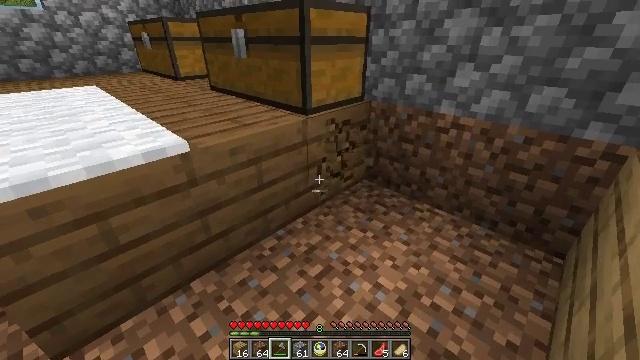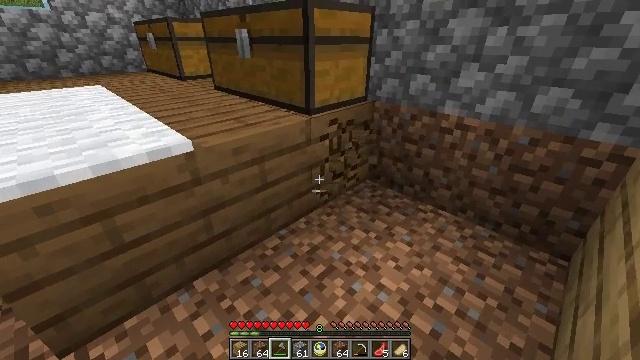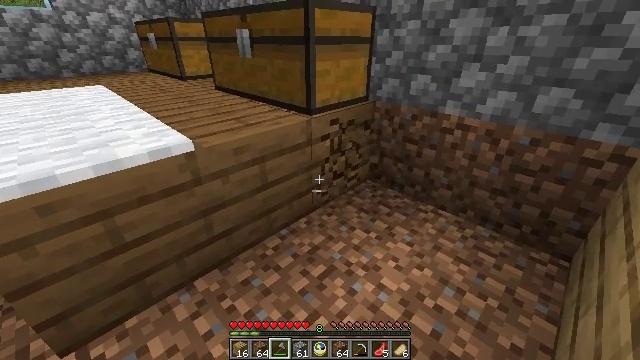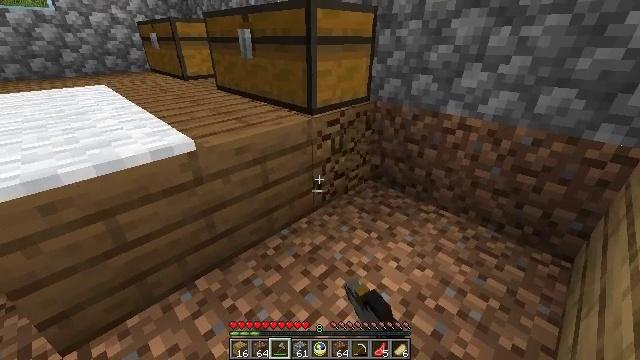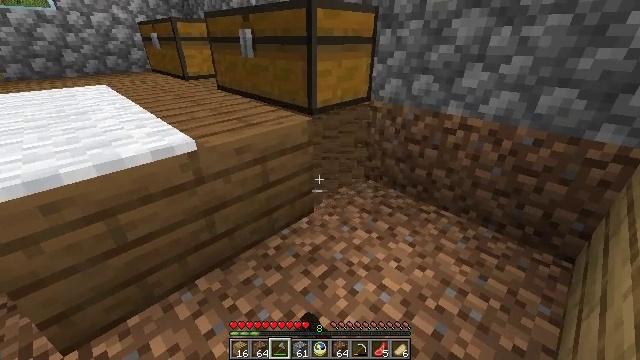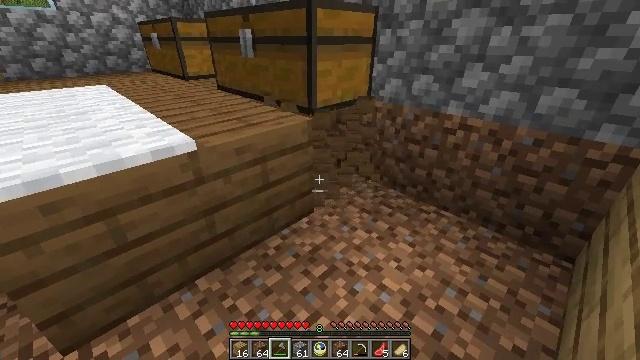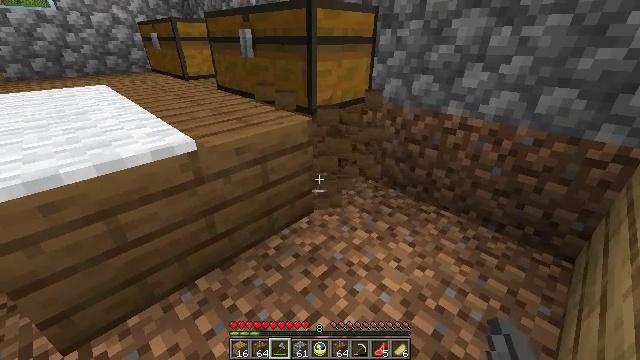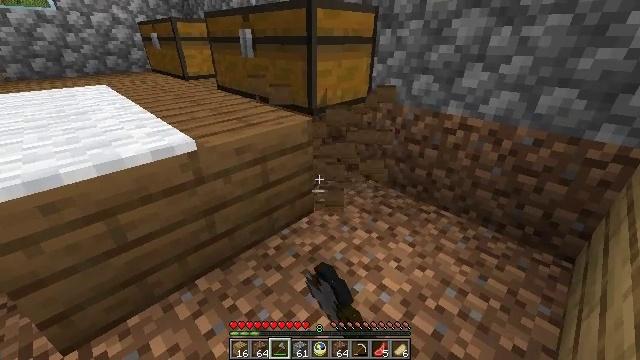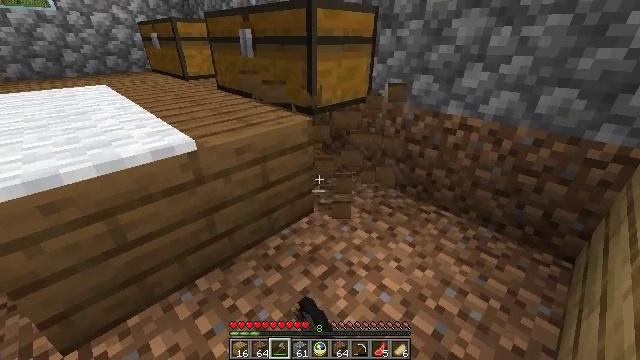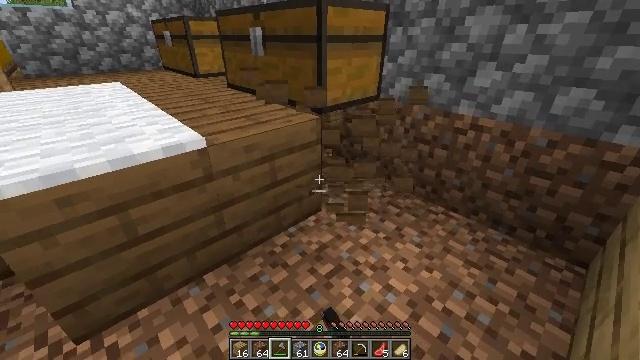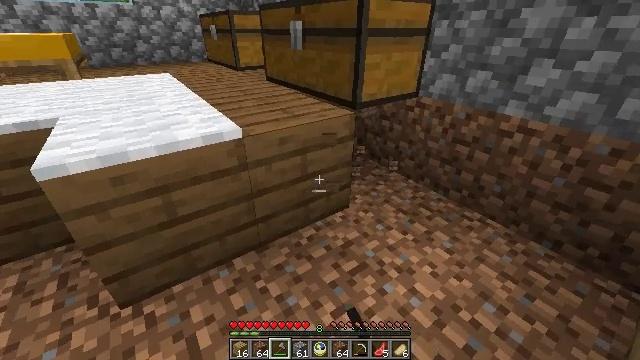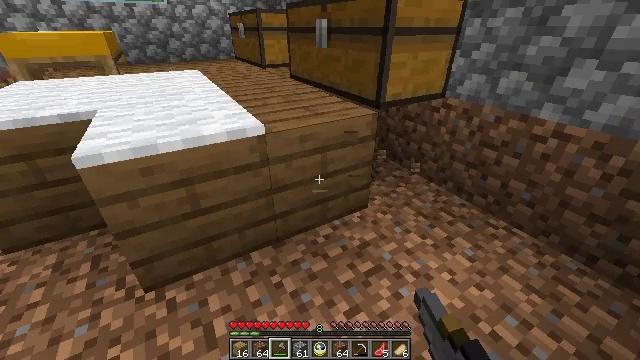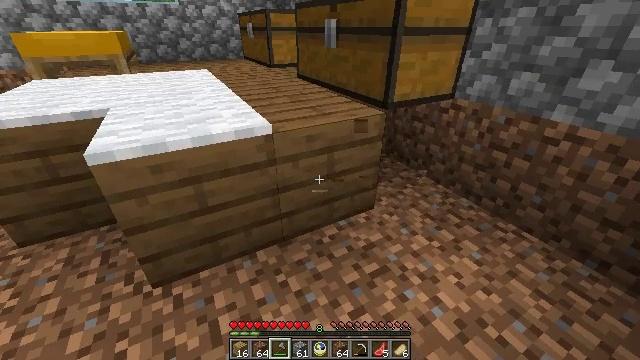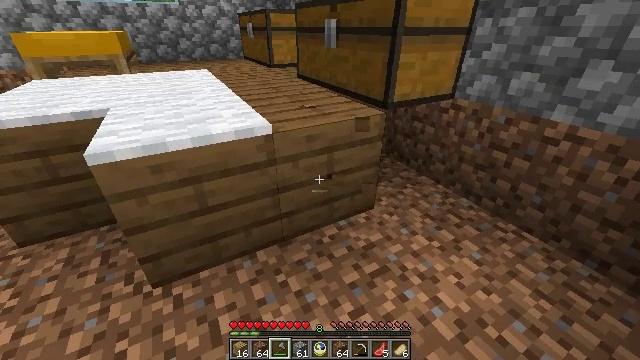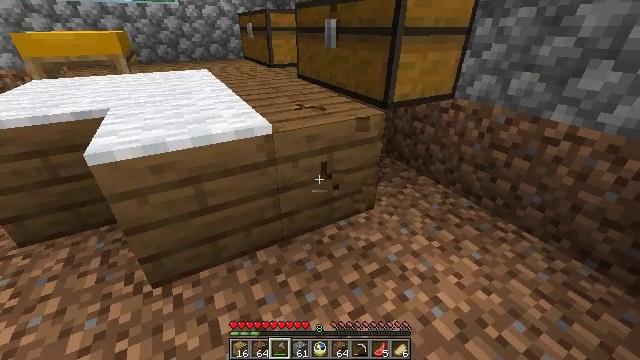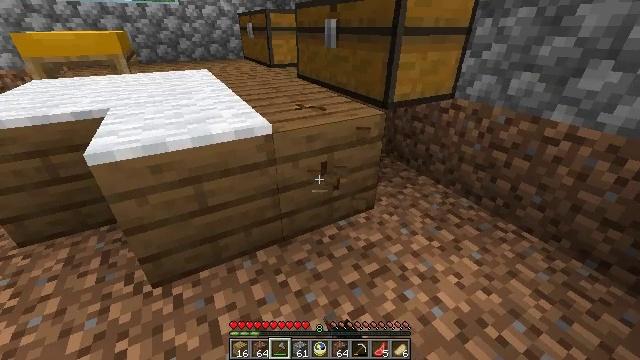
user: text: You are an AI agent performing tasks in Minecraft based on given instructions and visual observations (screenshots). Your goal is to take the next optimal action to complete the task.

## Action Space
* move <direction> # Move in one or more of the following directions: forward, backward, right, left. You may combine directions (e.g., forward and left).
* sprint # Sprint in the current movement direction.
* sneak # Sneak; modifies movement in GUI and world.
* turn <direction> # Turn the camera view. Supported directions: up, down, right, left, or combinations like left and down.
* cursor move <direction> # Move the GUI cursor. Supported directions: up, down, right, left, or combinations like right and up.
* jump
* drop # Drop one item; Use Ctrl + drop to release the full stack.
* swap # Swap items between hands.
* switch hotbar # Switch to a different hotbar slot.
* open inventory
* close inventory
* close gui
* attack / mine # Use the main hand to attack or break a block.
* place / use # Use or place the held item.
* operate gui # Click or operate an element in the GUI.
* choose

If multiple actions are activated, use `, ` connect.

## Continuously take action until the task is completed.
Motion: motion action
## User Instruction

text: Attack the spruce planks to recycle them.
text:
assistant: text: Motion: attack / mine
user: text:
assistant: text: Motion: attack / mine
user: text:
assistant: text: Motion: attack / mine
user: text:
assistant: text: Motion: attack / mine
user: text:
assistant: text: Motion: attack / mine
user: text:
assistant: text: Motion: attack / mine
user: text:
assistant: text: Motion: attack / mine
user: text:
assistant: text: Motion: attack / mine
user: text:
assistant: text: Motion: turn left, attack / mine
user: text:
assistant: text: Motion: turn left and down, attack / mine
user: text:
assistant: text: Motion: turn left
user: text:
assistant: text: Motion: turn left, attack / mine
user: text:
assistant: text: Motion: attack / mine
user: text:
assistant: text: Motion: attack / mine
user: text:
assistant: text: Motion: attack / mine
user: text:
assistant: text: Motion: attack / mine
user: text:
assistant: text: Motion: attack / mine
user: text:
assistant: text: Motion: attack / mine
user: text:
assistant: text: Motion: turn left, attack / mine
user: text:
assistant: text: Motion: attack / mine
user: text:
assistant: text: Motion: attack / mine
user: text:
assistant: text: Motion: attack / mine
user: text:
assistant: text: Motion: attack / mine
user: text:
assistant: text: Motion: turn left, attack / mine
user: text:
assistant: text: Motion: turn left, attack / mine
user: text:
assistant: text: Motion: turn left, attack / mine
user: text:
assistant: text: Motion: attack / mine
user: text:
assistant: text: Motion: attack / mine
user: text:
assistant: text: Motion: attack / mine
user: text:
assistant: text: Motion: attack / mine